Question: I have a UISearchBar and UISearchDisplayController, everything works great but my scope selector displays beside the text field instead of below it. I know that this is the expected action when the device is in landscape, but since I have the UISearchBar in the master view of a UISplitViewController it ends up looking like this:

Is there any way to force the scope bar to display below the text field in all interface orientations (I know that this works nicely in Mail.app on the iPad, so its possibly, but who knows if Apple decided to hide the option to do so)
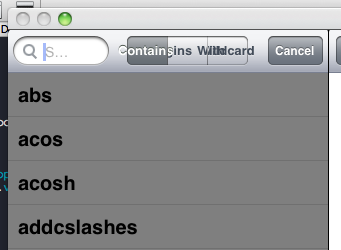
Answer: This is not part of the public API. Hopefully it will be added in the future. It can be accomplished using Private APIs, looking through a UIKit class dump will help you there.
Good luck!
edit: Note that using private APIs can get you rejected from the app store, as most people already know.